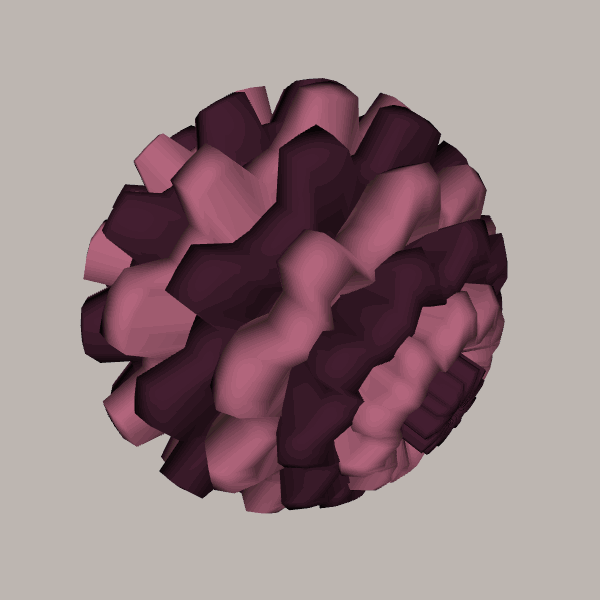
Background: light